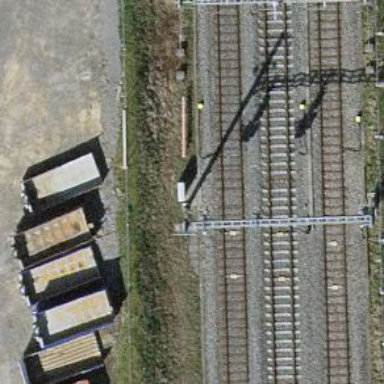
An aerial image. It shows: Railway signal.